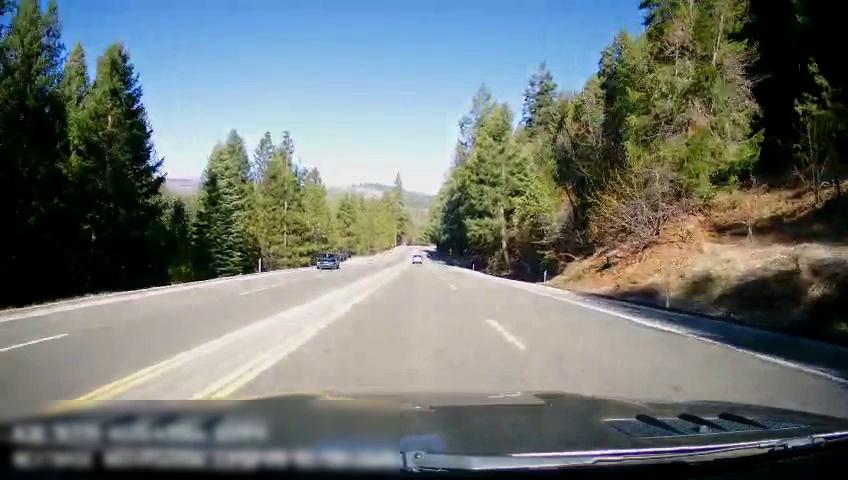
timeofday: Day
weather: Sunny
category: Drivable Space
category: Vehicles | Car
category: Vehicles | SUV
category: Lanes | Current Lane
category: Lanes | Alternate Lane
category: Lanes | Current Lane
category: Lanes | Alternate Lane
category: Lanes | Opposite Lane
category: Lanes | Opposite Lane
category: Lanes | Opposite Lane
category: Lanes | Opposite Lane